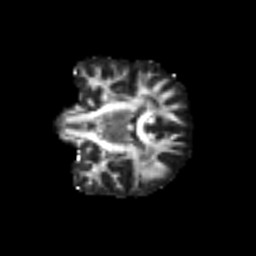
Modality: FA
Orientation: coronal
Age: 49
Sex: male
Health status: ill
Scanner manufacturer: siemens
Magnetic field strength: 3 T
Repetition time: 8.7 s
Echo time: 0.11 s